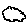
Label: cloud